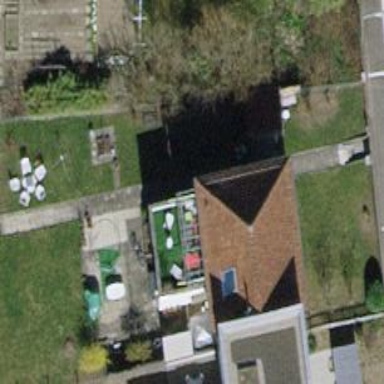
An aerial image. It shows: Building with tile roof.